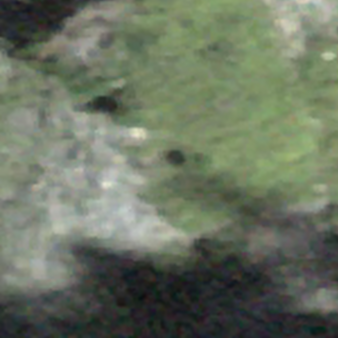
Label: other